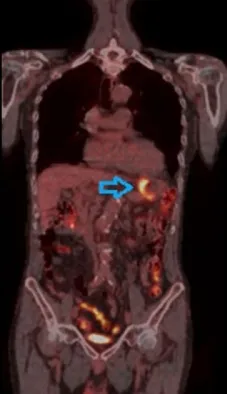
Positron emission tomography-computed tomography (PET-CT). C. Local recurrence (SUV; 9.4) of previous stomach cancer without metastasis.
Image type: radiology (pet)